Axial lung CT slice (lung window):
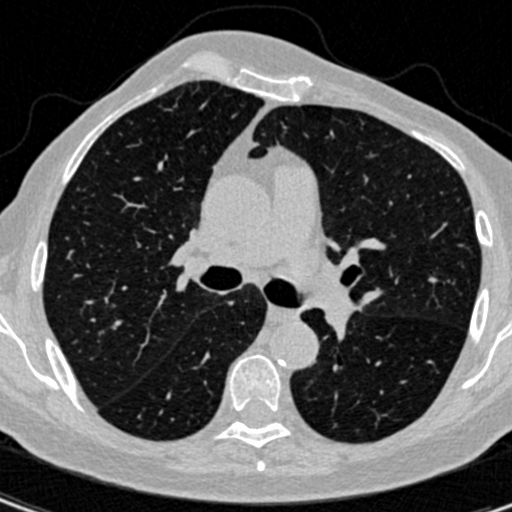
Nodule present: no